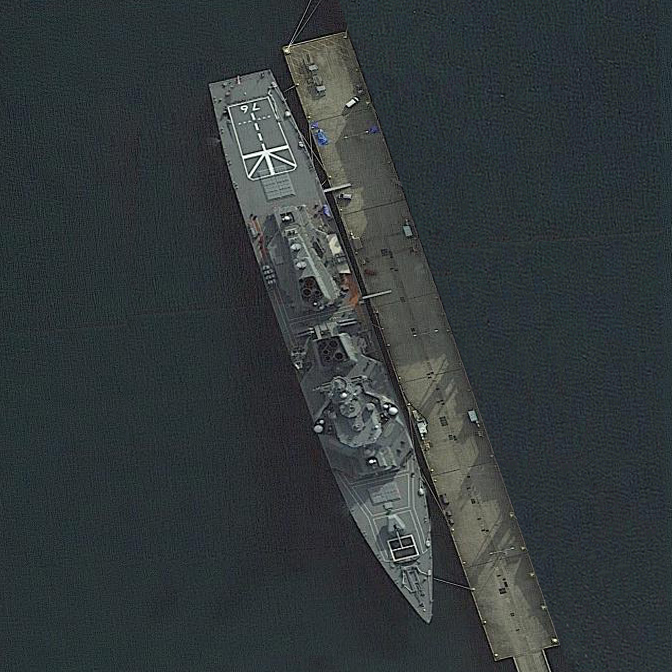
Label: Kongo-class_destroyer